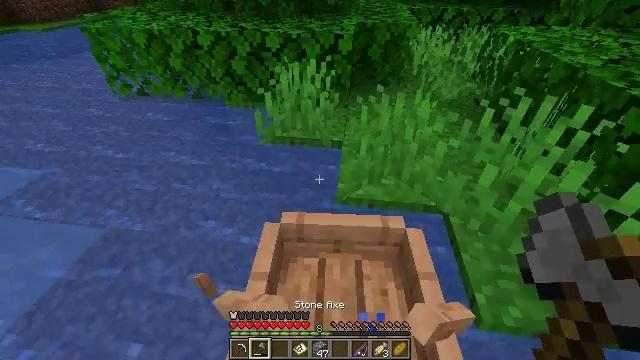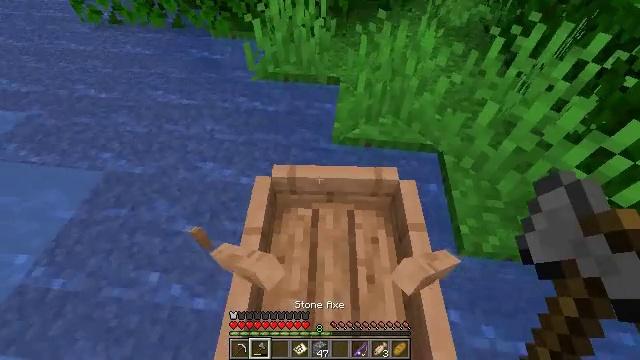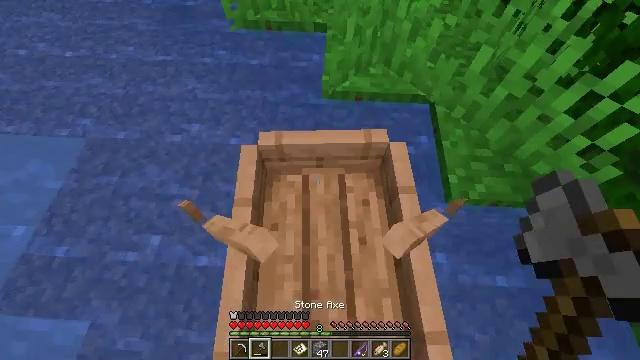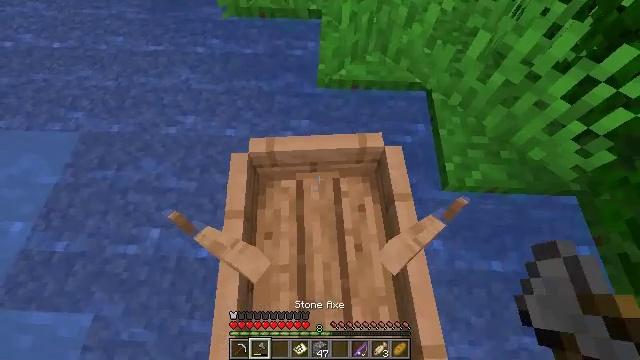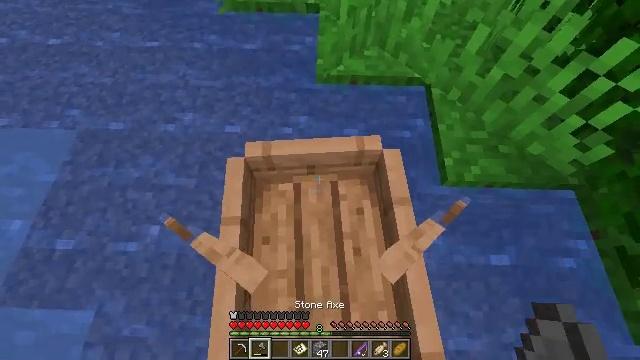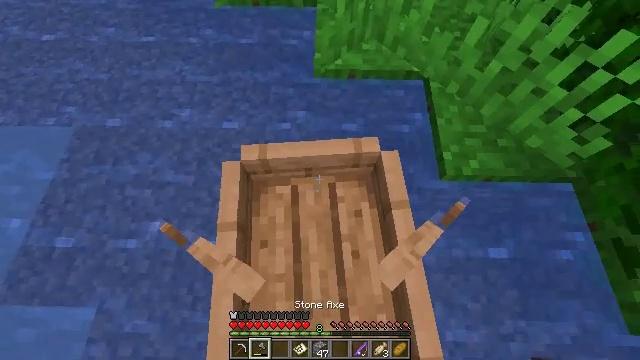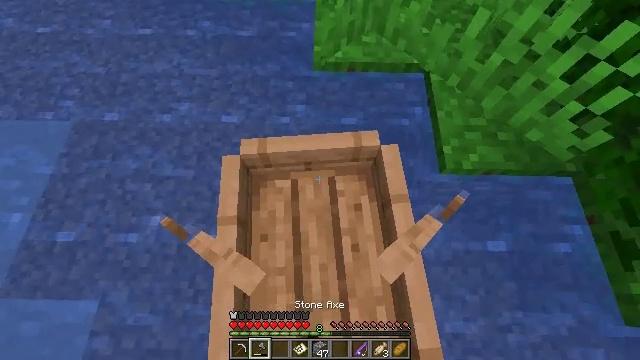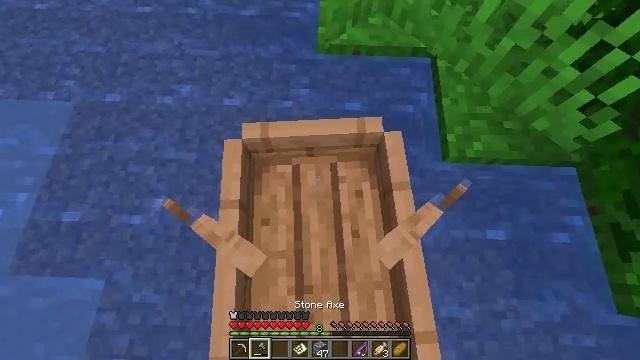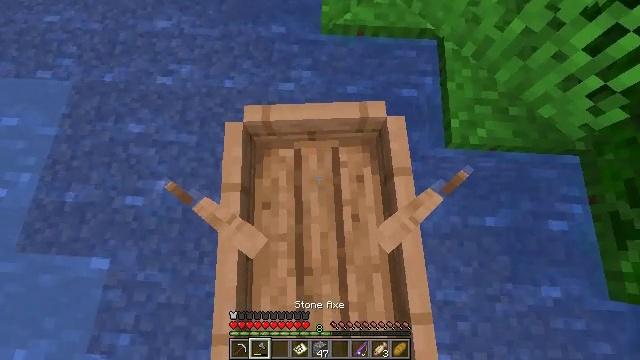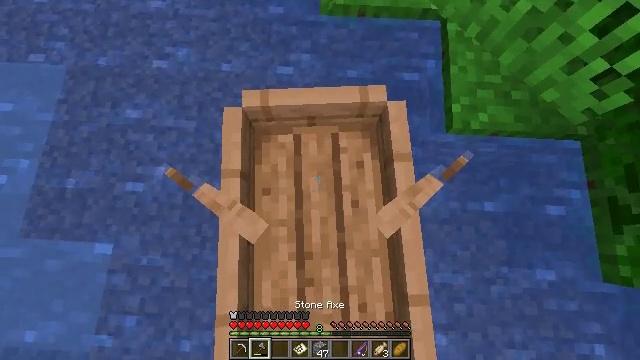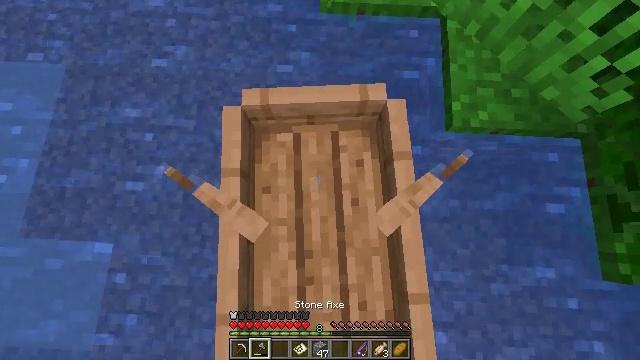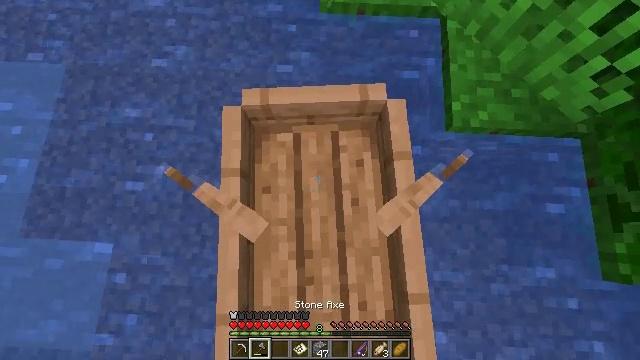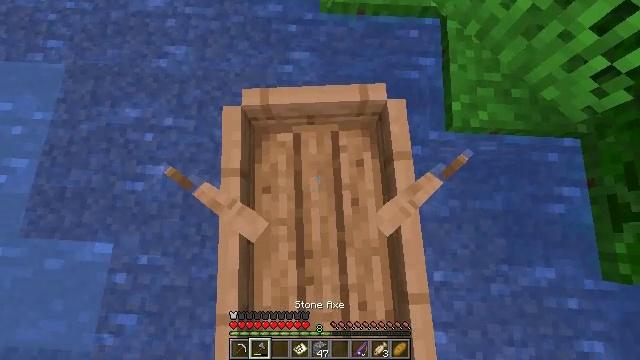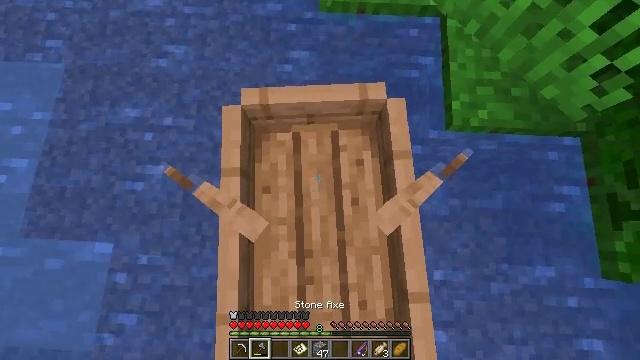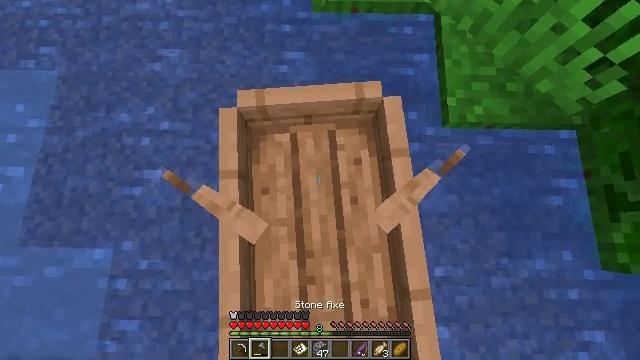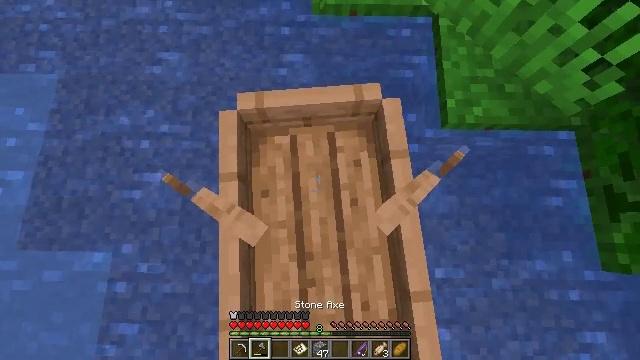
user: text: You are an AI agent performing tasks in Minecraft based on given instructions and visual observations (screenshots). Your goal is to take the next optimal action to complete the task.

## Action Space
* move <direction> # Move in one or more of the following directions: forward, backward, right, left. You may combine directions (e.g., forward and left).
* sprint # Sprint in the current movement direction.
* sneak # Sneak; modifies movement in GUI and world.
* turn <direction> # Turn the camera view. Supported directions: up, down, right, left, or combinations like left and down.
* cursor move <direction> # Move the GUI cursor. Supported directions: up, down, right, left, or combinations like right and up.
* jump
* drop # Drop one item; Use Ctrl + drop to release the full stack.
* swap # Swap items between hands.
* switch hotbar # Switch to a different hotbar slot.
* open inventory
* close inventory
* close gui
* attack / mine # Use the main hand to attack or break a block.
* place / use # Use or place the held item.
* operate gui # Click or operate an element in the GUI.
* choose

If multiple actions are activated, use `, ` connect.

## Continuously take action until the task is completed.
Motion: motion action
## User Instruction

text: Gather jungle leaves from the tree.
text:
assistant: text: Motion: turn right and down
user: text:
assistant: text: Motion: turn right and down
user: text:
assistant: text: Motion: turn right and down
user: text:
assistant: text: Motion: no_op
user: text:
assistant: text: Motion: turn down, attack / mine
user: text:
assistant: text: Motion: turn down, attack / mine
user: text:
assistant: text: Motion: turn left and down, attack / mine
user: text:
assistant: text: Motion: turn down
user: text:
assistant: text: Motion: turn down
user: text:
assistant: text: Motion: no_op
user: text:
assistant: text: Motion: no_op
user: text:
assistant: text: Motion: no_op
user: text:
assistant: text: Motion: no_op
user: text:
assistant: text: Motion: turn right
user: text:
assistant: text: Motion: no_op
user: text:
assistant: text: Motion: no_op
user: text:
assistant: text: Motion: attack / mine
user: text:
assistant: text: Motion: attack / mine
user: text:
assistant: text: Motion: attack / mine
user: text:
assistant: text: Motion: no_op
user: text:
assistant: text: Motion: no_op
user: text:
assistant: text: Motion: turn right
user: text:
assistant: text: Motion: no_op
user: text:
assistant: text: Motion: no_op
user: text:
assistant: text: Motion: no_op
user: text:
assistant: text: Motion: no_op
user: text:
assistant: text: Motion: no_op
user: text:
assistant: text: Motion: no_op
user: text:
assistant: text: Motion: no_op
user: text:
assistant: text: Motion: attack / mine